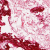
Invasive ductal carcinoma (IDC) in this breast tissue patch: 0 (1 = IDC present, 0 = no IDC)